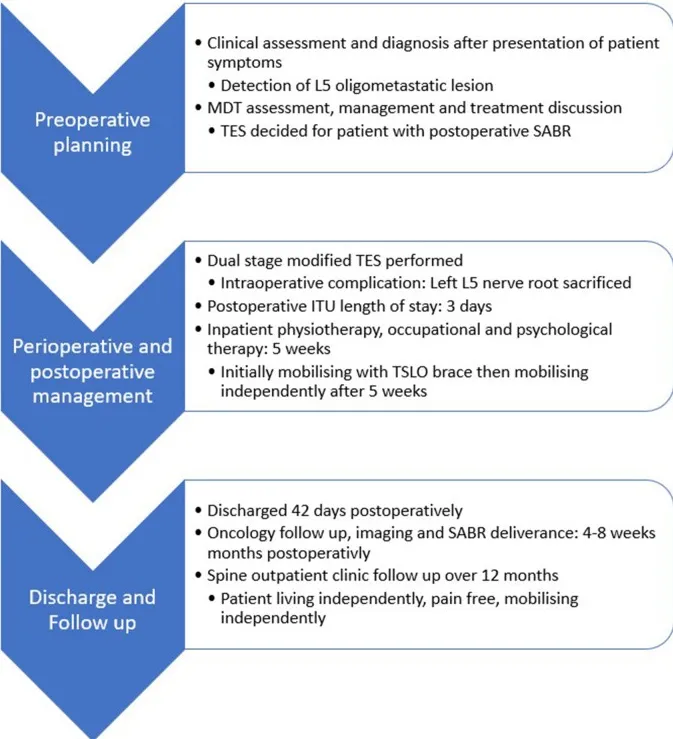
Patient Care Timeline.
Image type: chart (chart)